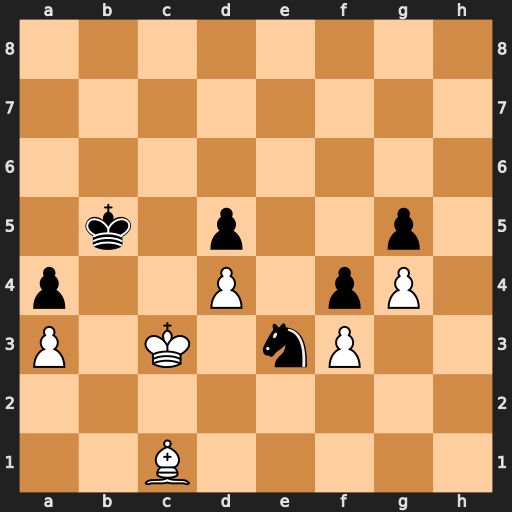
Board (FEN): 8/8/8/1k1p2p1/p2P1pP1/P1K1nP2/8/2B5
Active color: w
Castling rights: -
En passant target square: -
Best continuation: Bxe3 fxe3 Kd3 e2 Kxe2